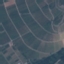
Land use / land cover: PermanentCrop